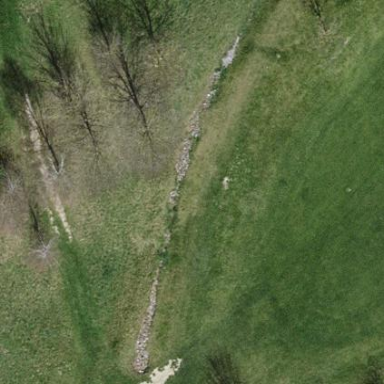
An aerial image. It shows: Water hazard on golf course.